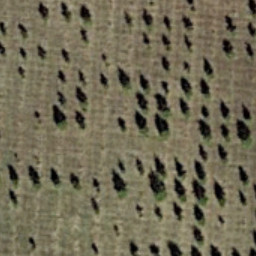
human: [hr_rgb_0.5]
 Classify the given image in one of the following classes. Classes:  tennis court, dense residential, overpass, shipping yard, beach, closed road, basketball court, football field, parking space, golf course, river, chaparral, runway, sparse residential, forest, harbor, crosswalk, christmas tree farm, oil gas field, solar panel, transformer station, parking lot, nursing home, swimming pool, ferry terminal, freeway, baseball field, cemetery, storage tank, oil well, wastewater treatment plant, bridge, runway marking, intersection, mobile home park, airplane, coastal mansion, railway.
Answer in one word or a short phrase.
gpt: christmas tree farm